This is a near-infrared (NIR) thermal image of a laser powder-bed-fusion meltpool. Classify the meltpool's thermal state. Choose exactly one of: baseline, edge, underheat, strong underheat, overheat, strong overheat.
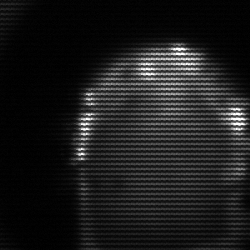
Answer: baseline